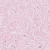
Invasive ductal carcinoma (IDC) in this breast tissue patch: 0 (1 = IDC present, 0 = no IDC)